Field crop: maize
Growth stage: 2
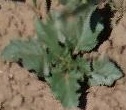
Species: datura